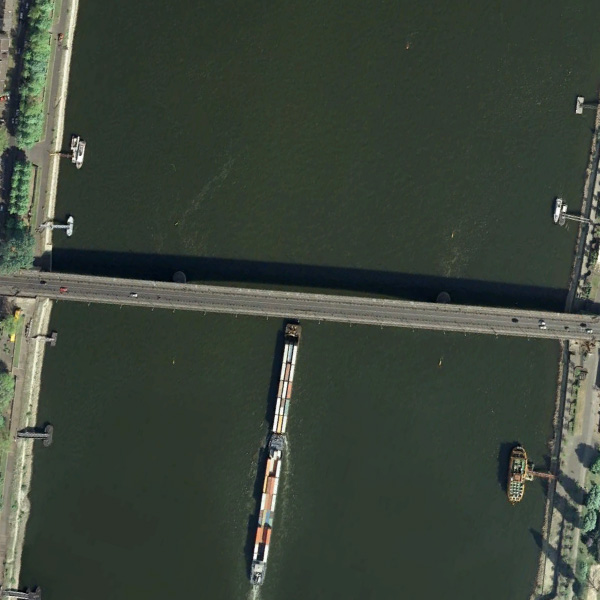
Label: Bridge